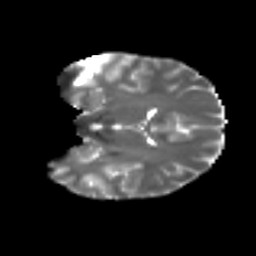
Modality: T2w
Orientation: coronal
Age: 22
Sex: female
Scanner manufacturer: ge
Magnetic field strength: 3 T
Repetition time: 7.8 s
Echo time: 0.0606 s